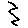
Label: zigzag